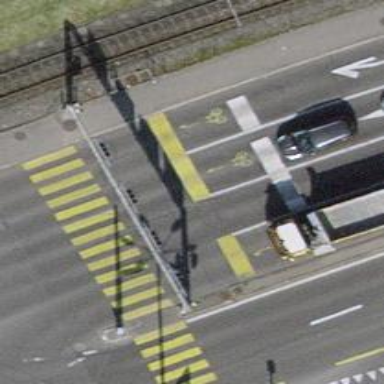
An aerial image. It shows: Road with traffic signals.